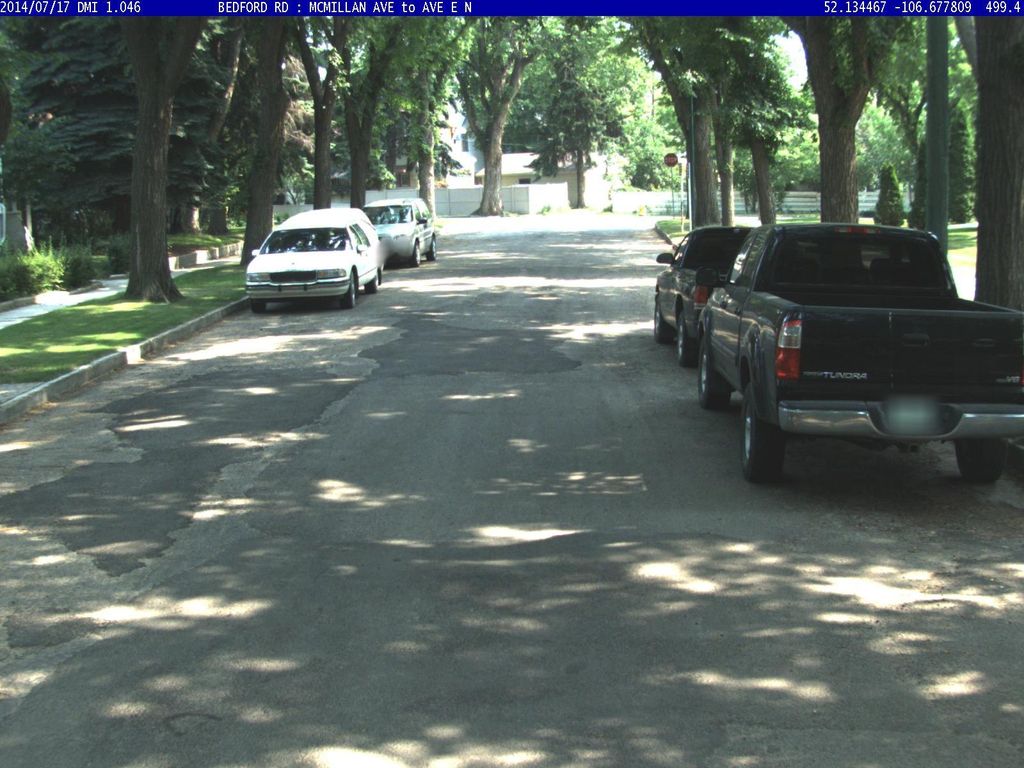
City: saskatoon